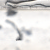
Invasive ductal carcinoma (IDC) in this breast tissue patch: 0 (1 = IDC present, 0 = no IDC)